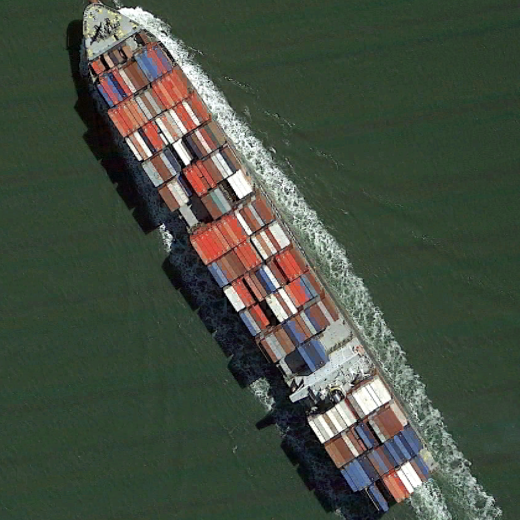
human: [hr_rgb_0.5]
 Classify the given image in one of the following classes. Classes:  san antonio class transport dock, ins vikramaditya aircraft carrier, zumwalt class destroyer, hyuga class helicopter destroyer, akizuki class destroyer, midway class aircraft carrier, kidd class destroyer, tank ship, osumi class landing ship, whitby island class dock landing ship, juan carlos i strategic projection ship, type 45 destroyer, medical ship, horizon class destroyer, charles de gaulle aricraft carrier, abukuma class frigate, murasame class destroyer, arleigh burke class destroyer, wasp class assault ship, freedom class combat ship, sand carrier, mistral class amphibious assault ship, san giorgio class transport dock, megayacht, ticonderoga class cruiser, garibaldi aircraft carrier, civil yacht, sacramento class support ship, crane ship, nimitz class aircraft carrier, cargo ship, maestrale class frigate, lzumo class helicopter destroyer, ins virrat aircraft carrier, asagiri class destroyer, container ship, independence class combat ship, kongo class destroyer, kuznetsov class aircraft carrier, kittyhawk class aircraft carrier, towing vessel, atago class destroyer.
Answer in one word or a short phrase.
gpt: Container ship